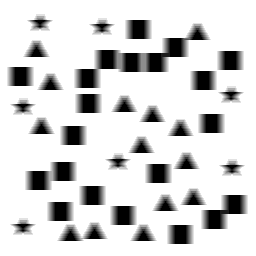
Squares: 21
Triangles: 14
Stars: 7
Total shapes: 42